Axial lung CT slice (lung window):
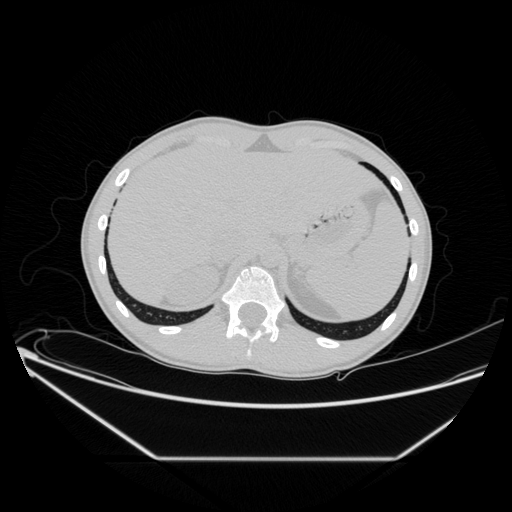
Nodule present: no